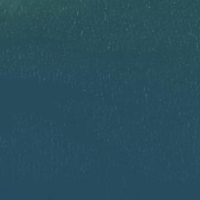
EUNIS habitat code: 14
Species observed at this site:
Tachybaptus ruficollis
Corvus corone
Podiceps cristatus
Fulica atra
Aegithalos caudatus
Anthus pratensis
Chroicocephalus ridibundus
Phylloscopus collybita
Larus michahellis
Alauda arvensis
Vanessa atalanta
Erithacus rubecula
Phoenicurus ochruros
Sitta europaea
Garrulus glandarius
Columba livia
Falco tinnunculus
Picus viridis
Periparus ater
Anas platyrhynchos
Pyrrhula pyrrhula
Aythya ferina
Aythya fuligula
Passer domesticus
Fringilla coelebs
Turdus merula
Parus major
Milvus milvus
Turdus pilaris
Coccothraustes coccothraustes
Motacilla alba